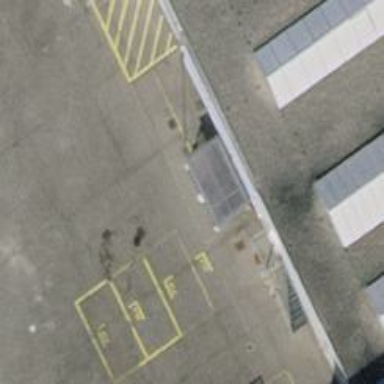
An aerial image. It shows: Shed designated as bicycle parking facility.